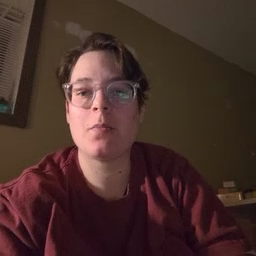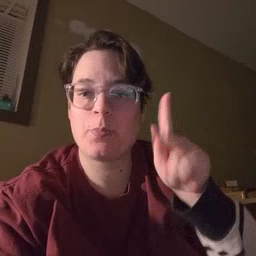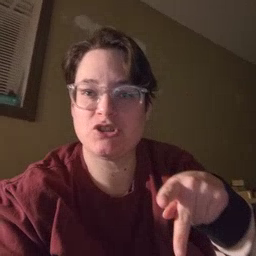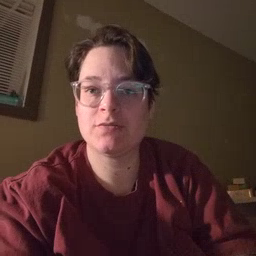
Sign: person